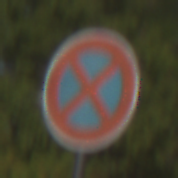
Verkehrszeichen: AbsolutesHalteverbot
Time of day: MorningAfternoon
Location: Outdoor (Nature)
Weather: Clear
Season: Summer
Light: Natural